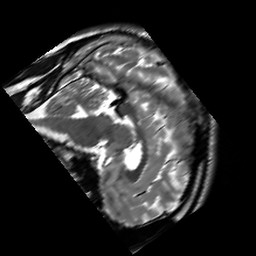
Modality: T2w
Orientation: sagittal
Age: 21
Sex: male
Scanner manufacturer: siemens
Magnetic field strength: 3 T
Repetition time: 7 s
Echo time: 0.09 s